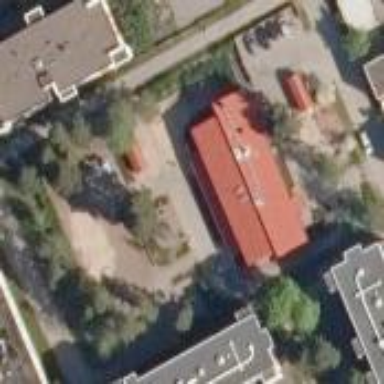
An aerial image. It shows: Kindergarten.